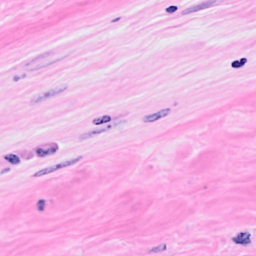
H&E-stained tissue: Breast